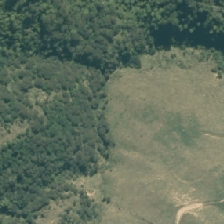
Land cover: high_producing_grassland